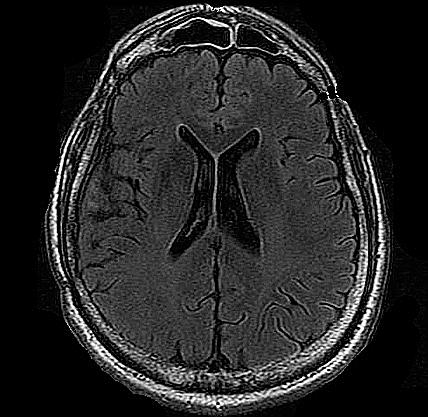
Label: notumor